Question: I have just installed jenkins on an amazon EC2 box and i am trying to setup a job. I have installed git plugin and then i gave the url of my repo in the job's git repo field and i get the following error.
'''
Failed to connect to repository : Command "git ls-remote -h https://apprick@bitbucket.org/apprick/apprickwebapp.git HEAD" returned status code 128:
stdout:
stderr: fatal: Authentication failed
'''
The repository is a private one hosted at bitbucket and i know i should give user name and password somewhere on this git plugin but i don't see where. Attached is the screenshot as well for the reference.

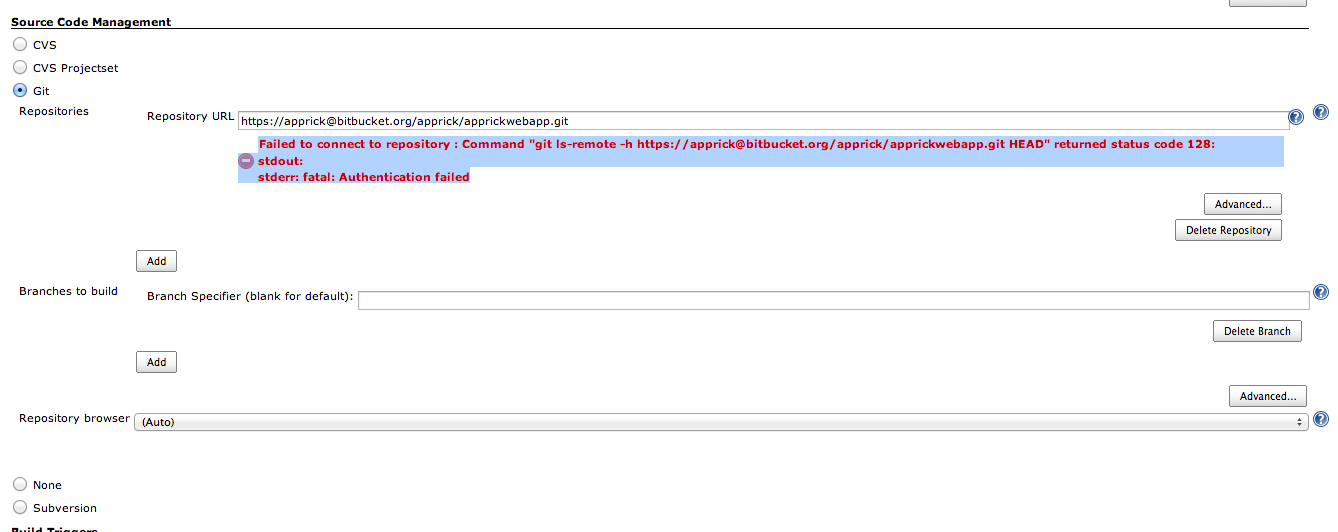
Answer: I found the problem. I had to actually add my ssh keys to the bitbucket server. Basically these steps
1. generate ssh keys
2. go to bitbucket repo settings
3. click on deployment keys
4. add the pub key
and vola you are done.